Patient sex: M
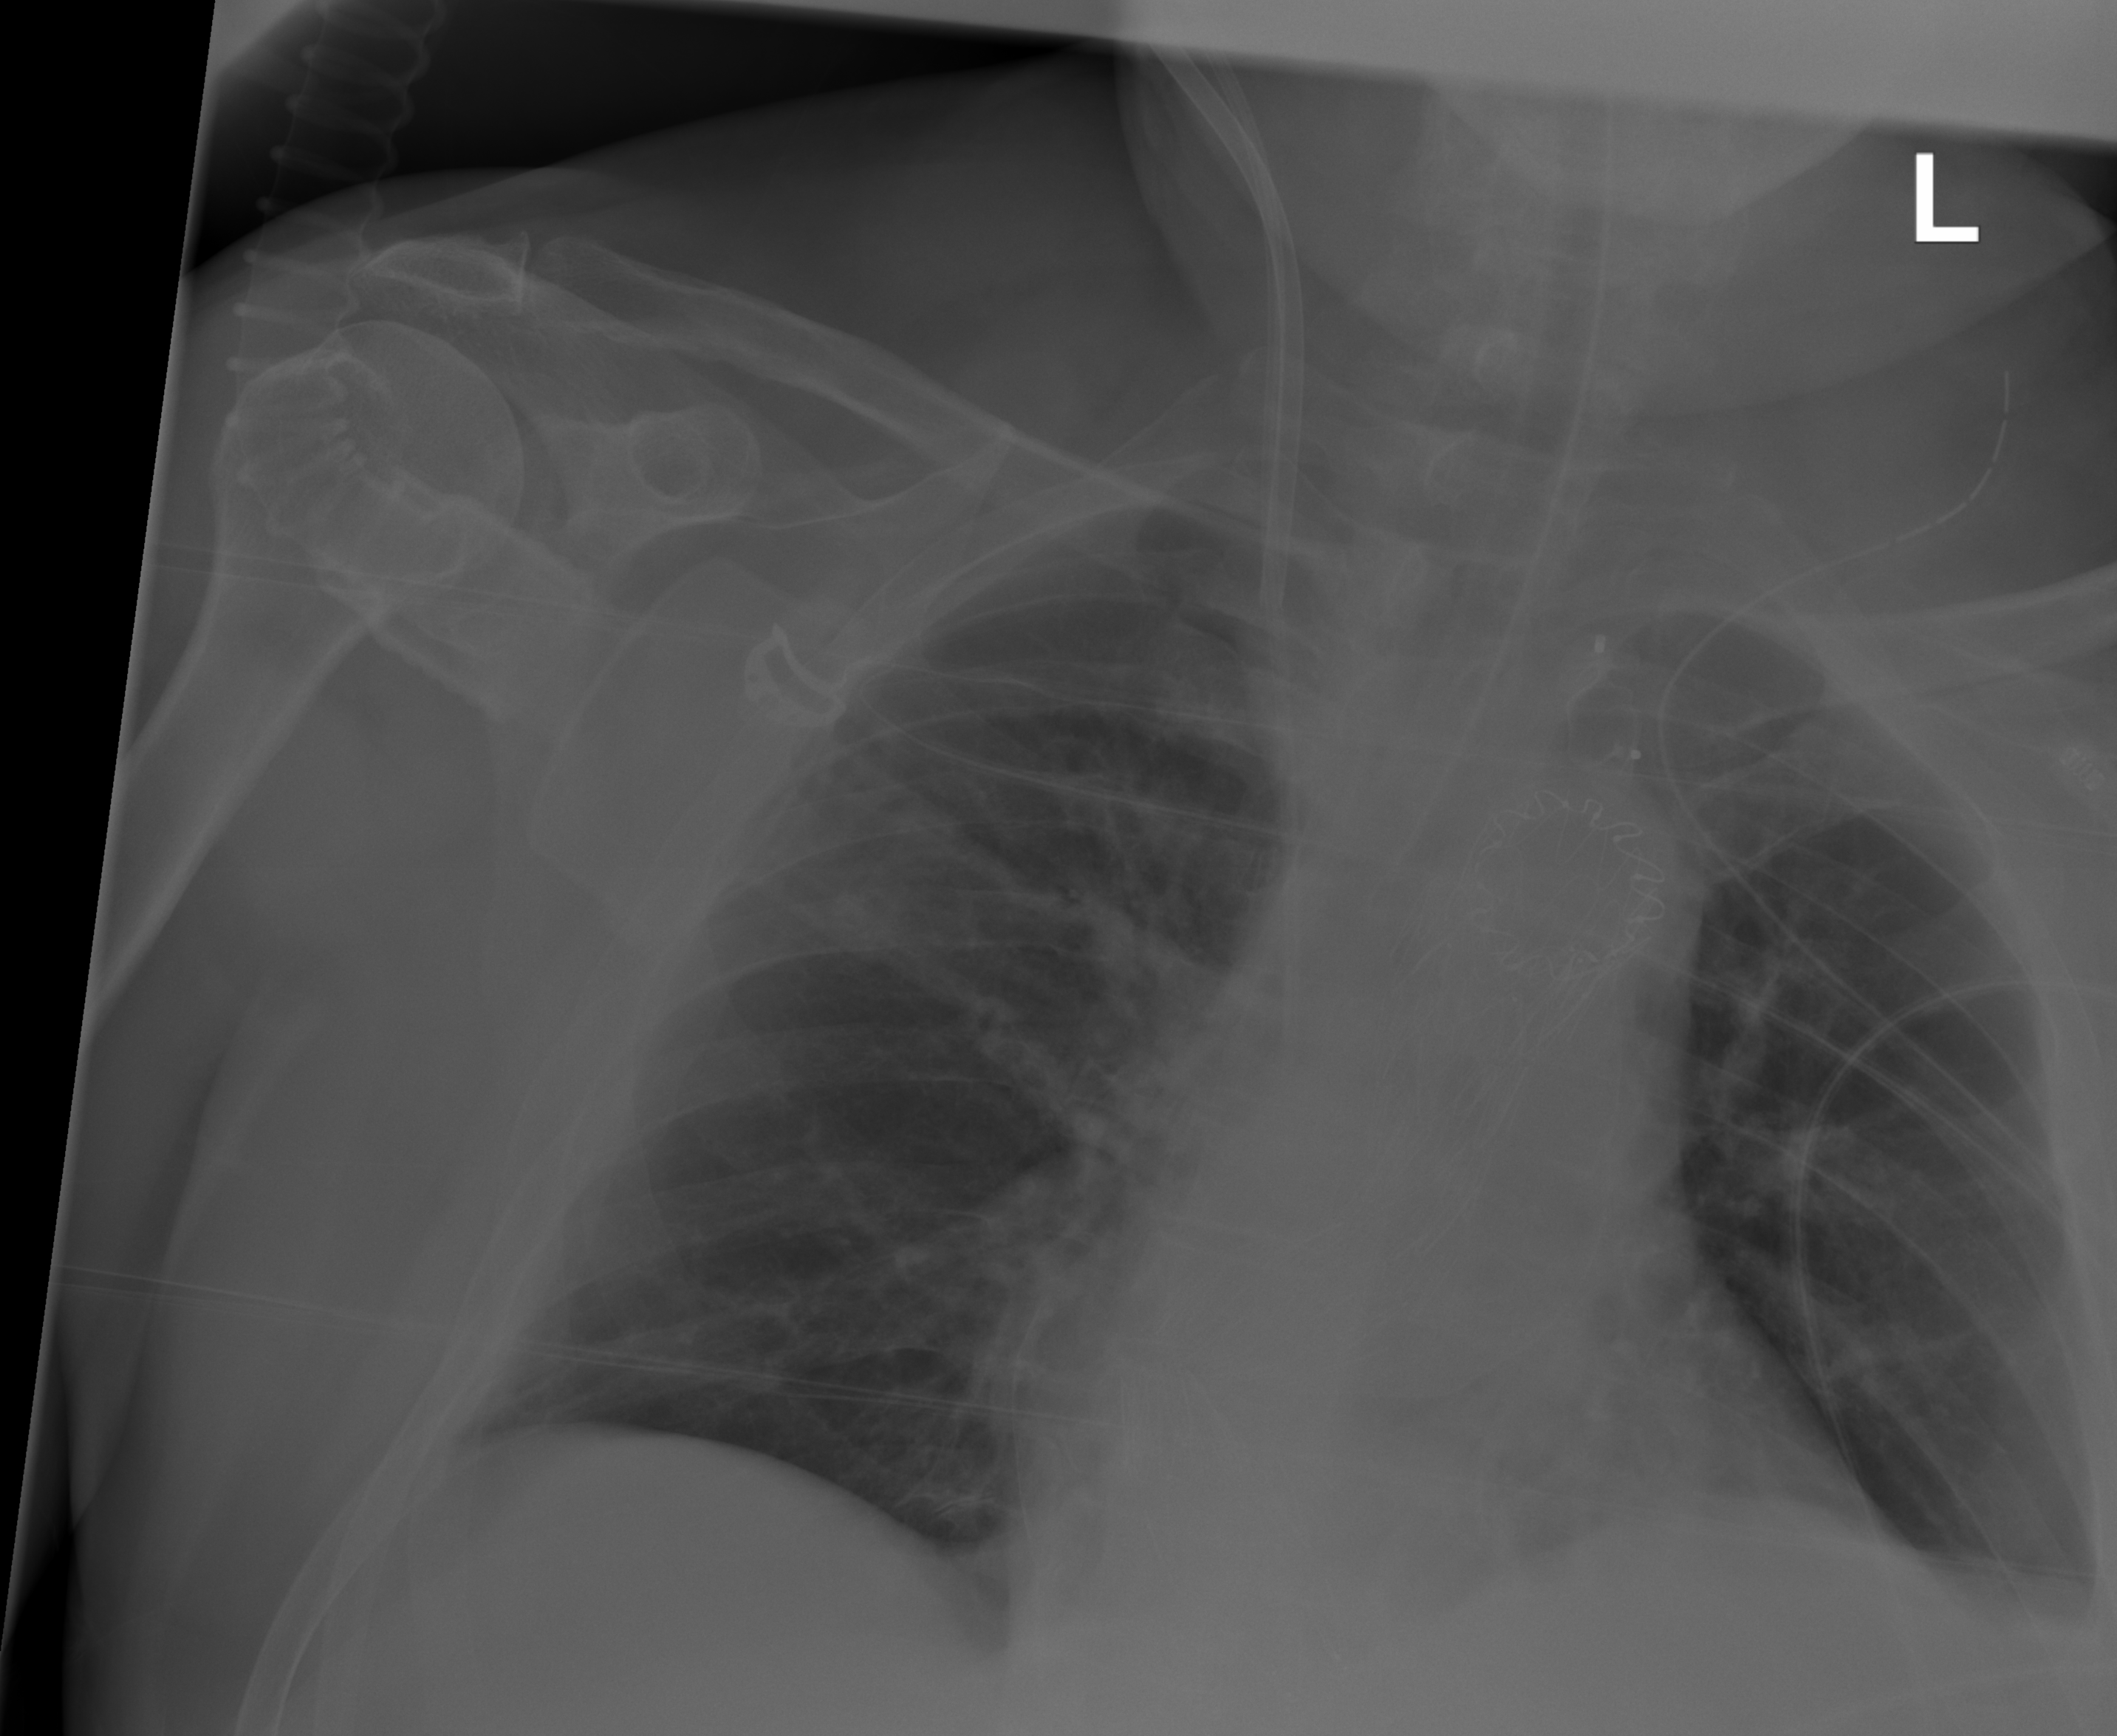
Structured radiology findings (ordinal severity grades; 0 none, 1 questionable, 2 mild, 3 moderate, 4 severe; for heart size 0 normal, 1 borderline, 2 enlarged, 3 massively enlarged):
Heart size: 1
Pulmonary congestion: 2
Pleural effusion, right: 0
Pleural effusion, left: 2
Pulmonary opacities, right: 0
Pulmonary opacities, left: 0
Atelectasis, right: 0
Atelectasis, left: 0